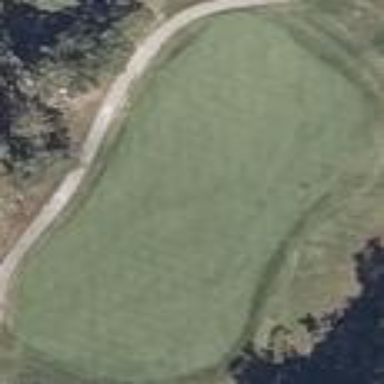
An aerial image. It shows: Grassy area designated as golf fairway.